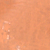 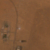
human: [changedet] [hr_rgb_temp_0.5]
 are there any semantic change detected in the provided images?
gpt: A street appeared in the desert.